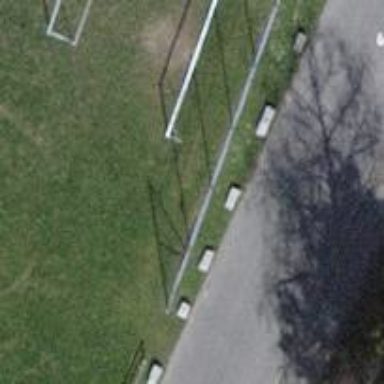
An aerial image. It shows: Block barrier.